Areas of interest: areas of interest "Long-distance Bus Station"
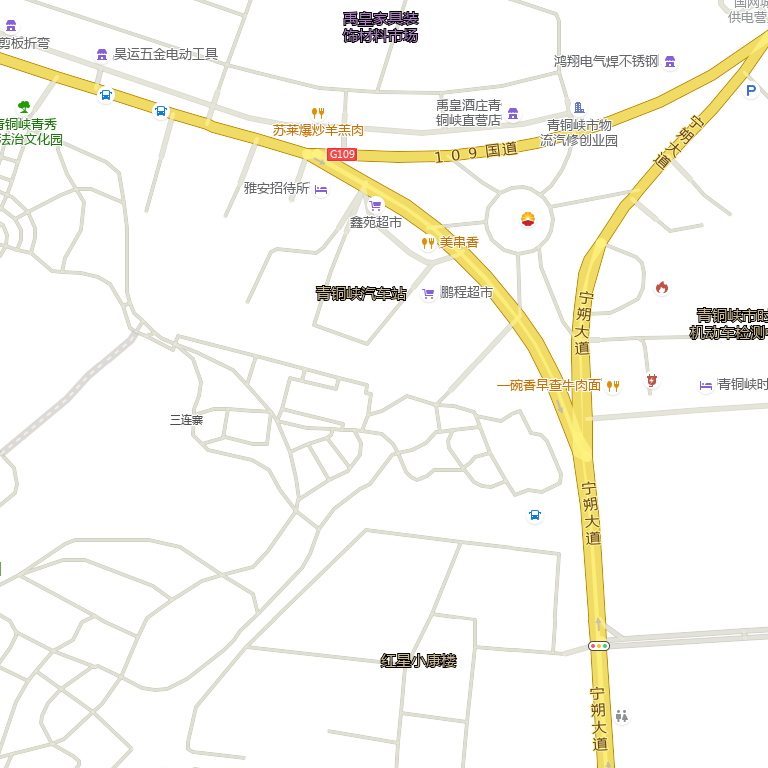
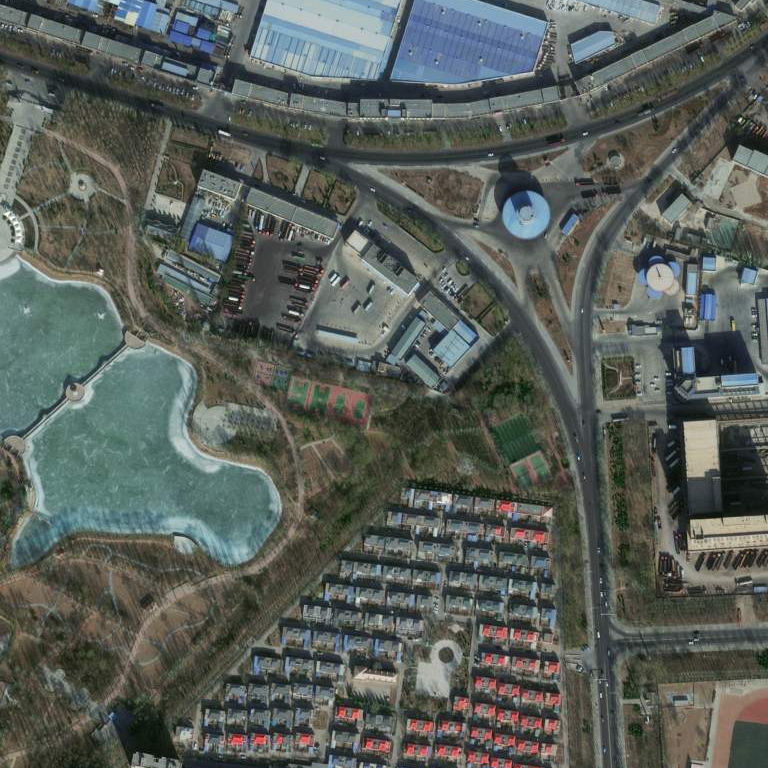